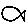
Label: fish